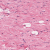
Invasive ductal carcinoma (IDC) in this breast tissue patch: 0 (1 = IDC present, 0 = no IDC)